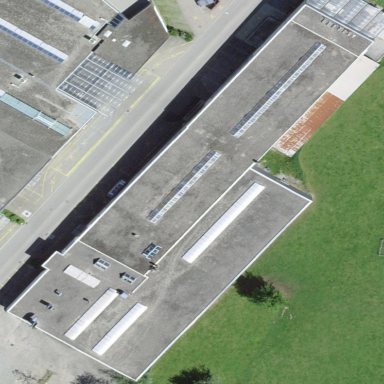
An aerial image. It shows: Industrial building.